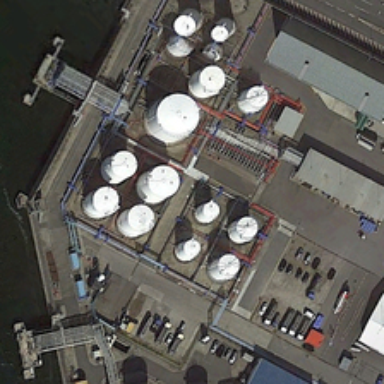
Many storage tanks in different sizes in a factory are near a river .